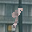
Label: 9